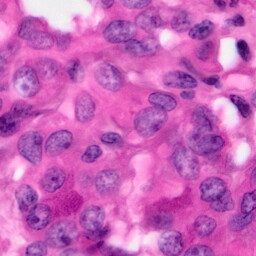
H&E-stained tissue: Pancreatic